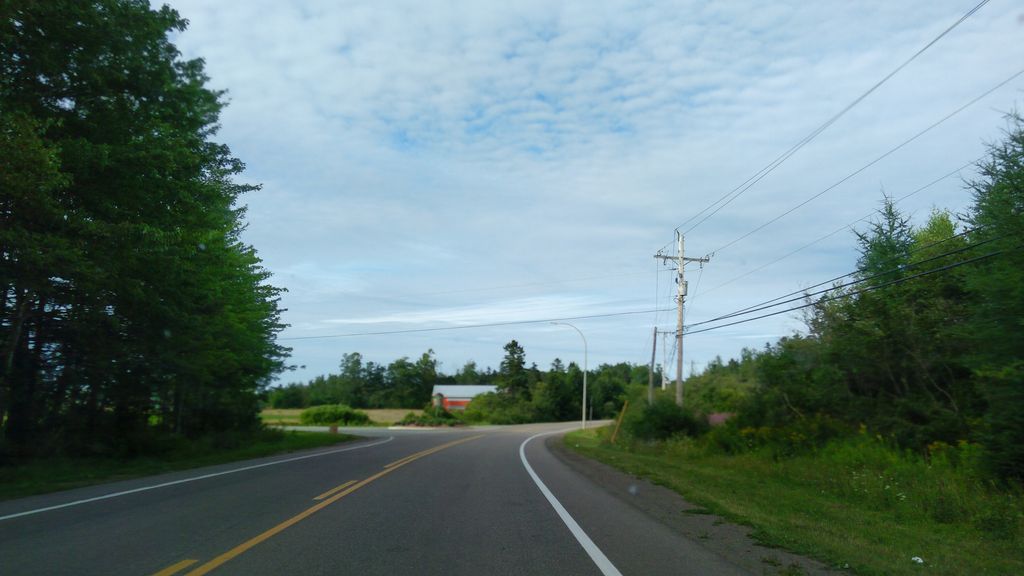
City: charlottetown